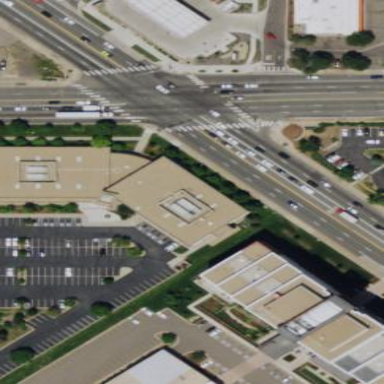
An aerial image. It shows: Office building.